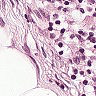
Metastatic tissue present: no